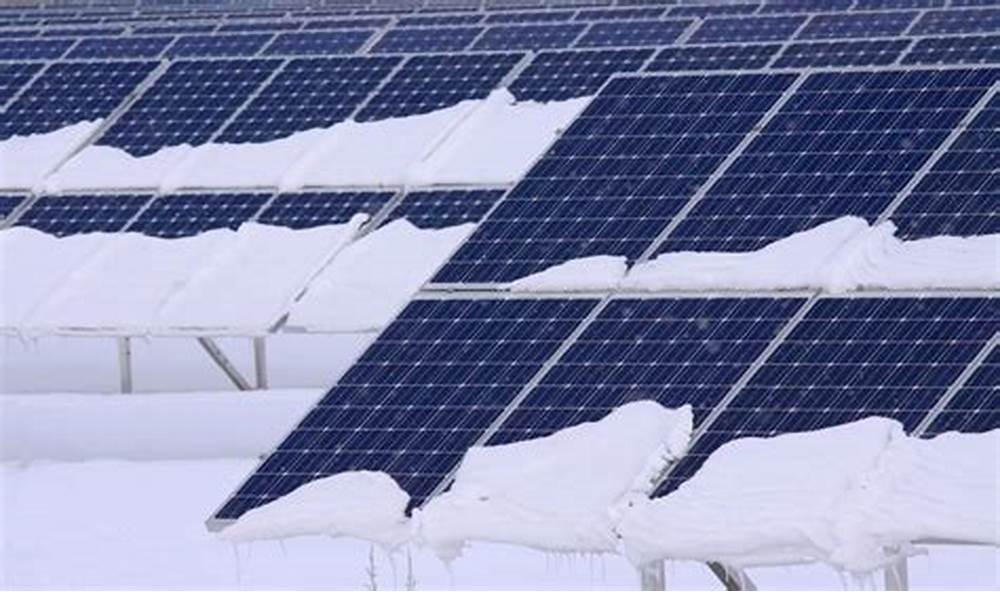
Label: Snow-Covered